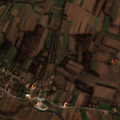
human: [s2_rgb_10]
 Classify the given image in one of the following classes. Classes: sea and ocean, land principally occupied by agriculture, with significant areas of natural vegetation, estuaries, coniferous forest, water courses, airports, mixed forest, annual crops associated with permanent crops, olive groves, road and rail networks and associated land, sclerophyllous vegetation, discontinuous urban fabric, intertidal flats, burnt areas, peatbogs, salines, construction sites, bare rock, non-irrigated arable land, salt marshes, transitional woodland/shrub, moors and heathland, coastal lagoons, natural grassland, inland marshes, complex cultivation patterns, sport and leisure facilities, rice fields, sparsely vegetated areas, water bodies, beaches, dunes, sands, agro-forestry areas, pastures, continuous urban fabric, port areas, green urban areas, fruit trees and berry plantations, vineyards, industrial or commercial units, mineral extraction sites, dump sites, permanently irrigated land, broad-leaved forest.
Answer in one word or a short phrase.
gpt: discontinuous urban fabric, non-irrigated arable land, complex cultivation patterns, land principally occupied by agriculture, with significant areas of natural vegetation